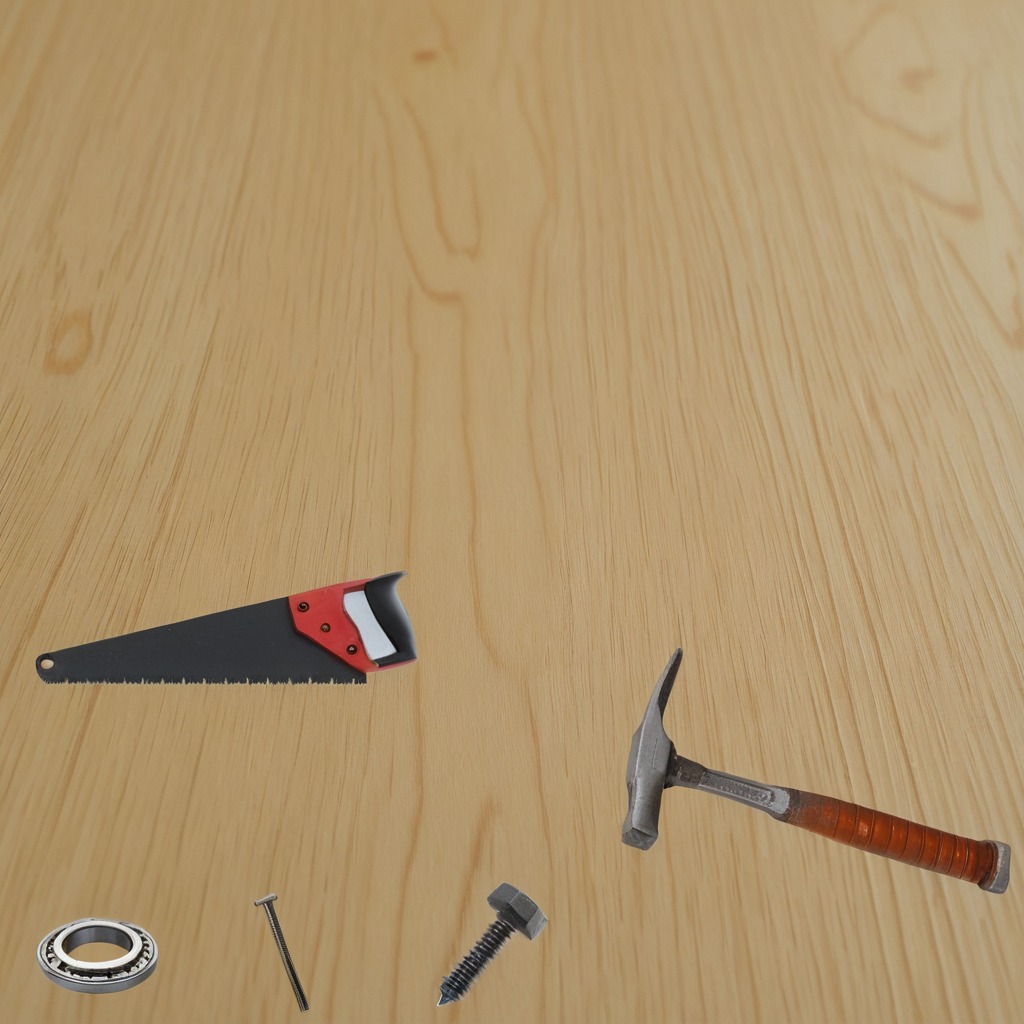
A metal ball bearing, a metal machine screw, a hammer, an iron nail, and a handheld metal saw are lying on the plywood surface.